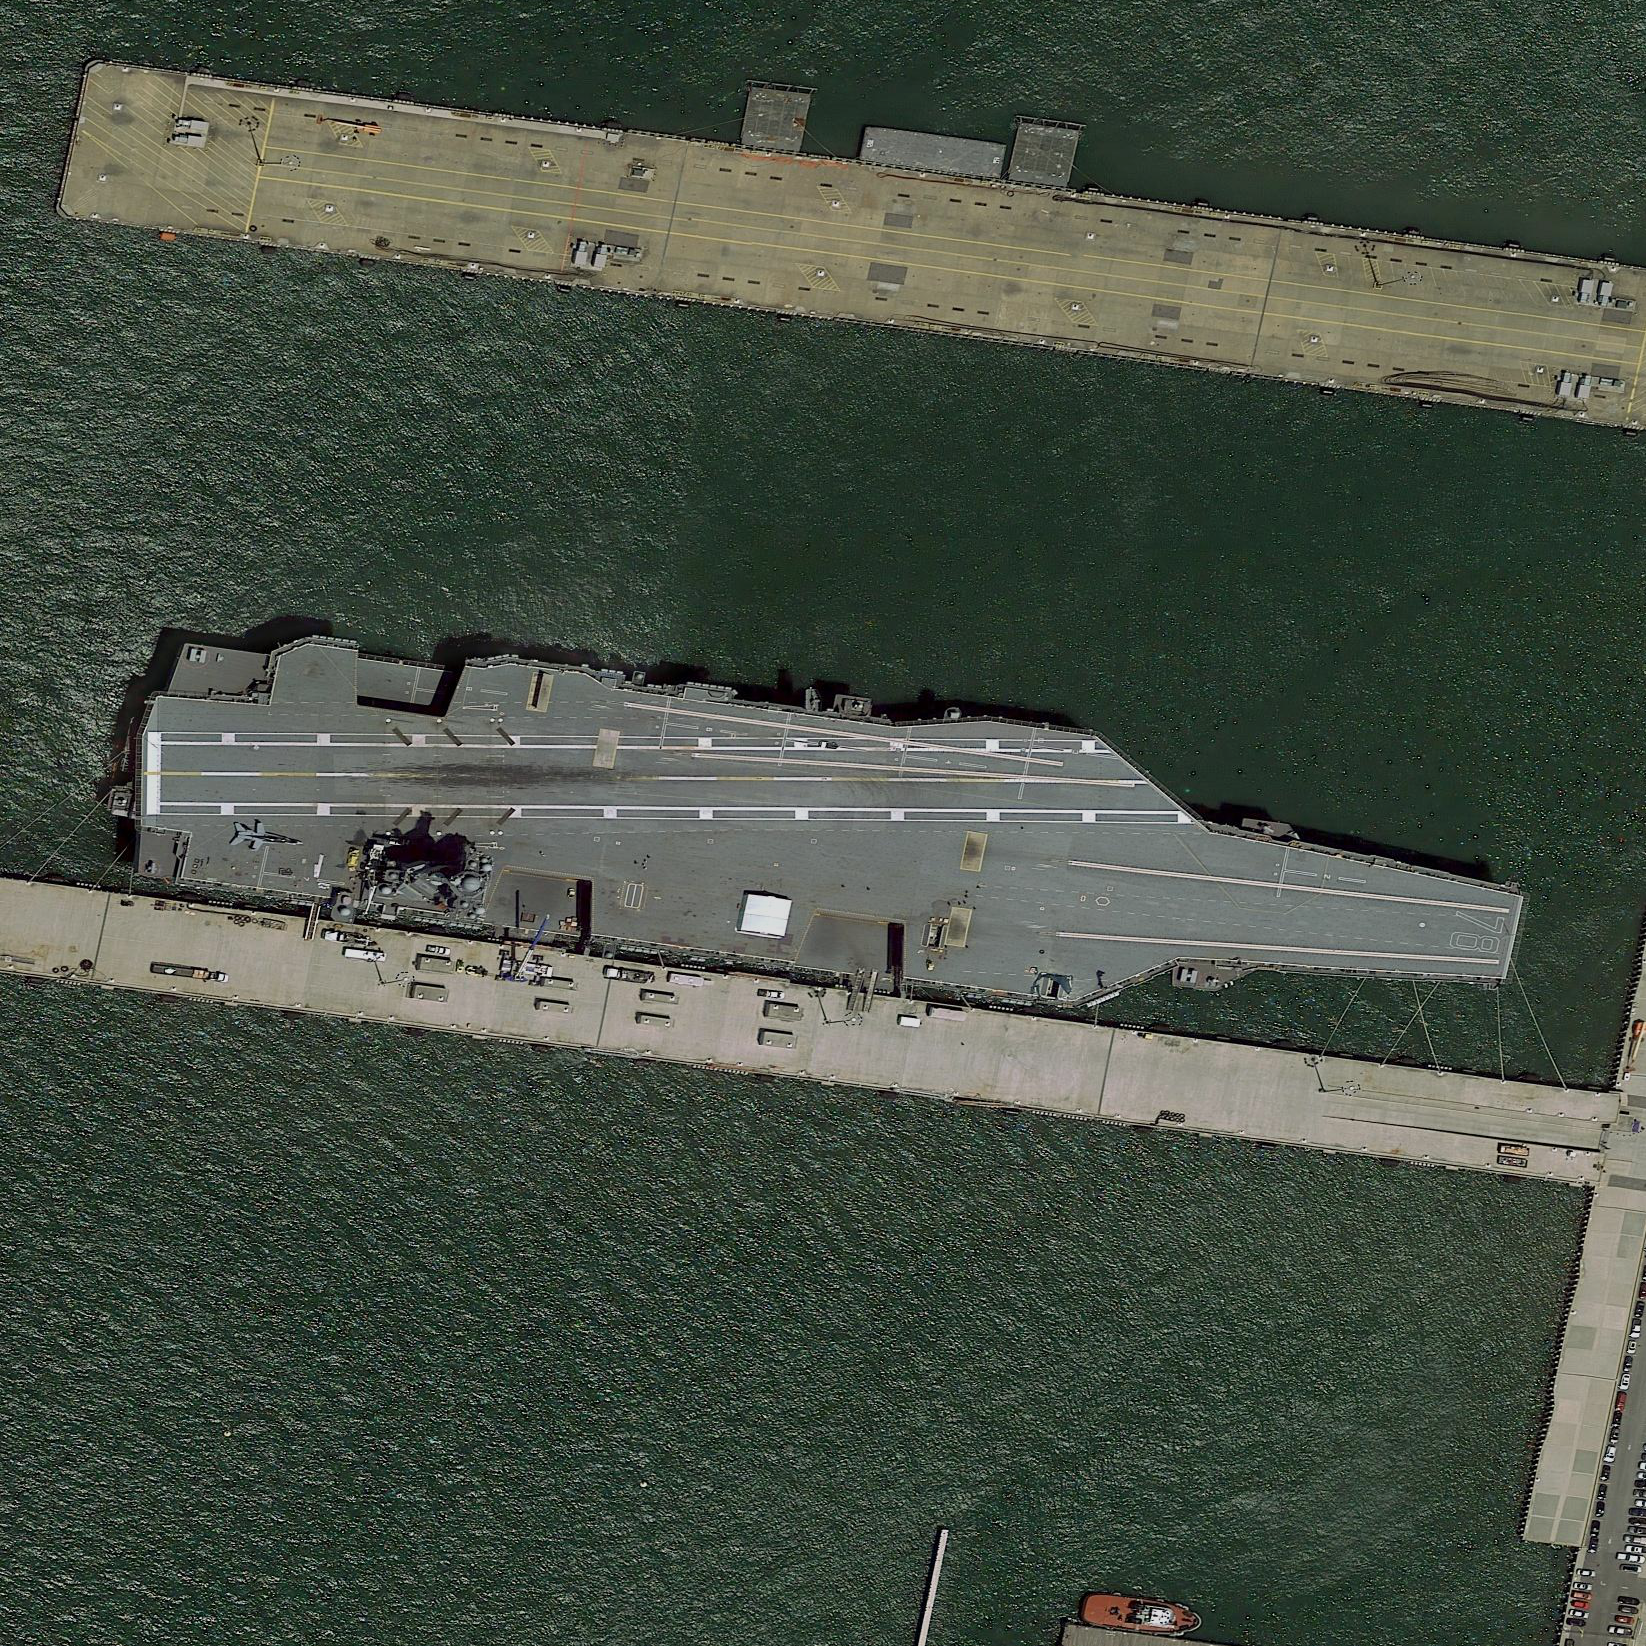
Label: aircraft_carrier